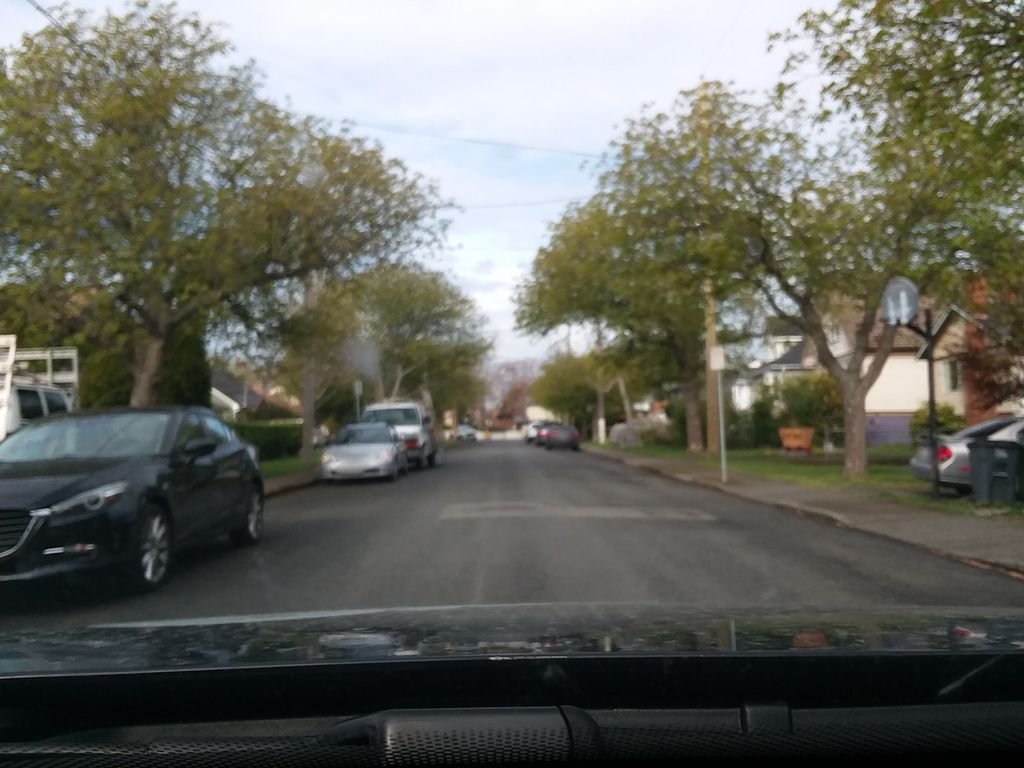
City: victoria